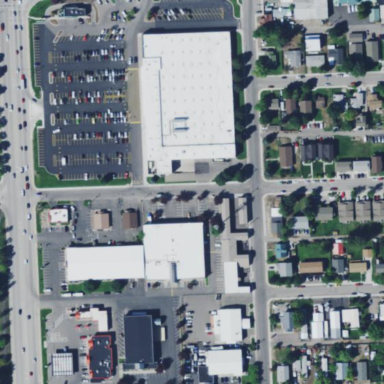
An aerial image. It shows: Supermarket located in building.